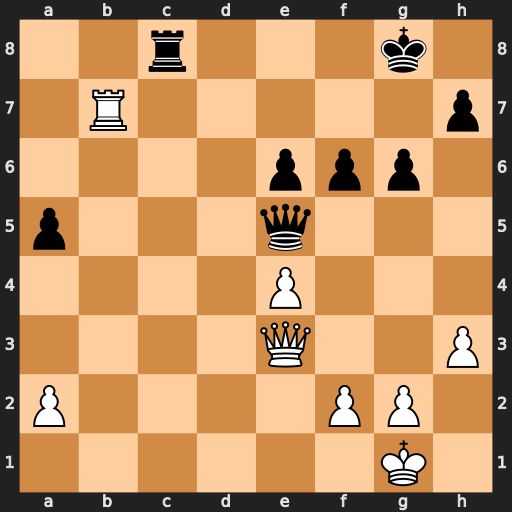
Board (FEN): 2r3k1/1R5p/4ppp1/p3q3/4P3/4Q2P/P4PP1/6K1
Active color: w
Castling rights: -
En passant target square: -
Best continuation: Qh6 Qc7 Rxc7